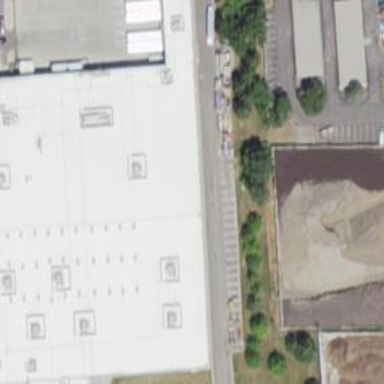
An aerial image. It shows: Wholesale shop located in commercial building.